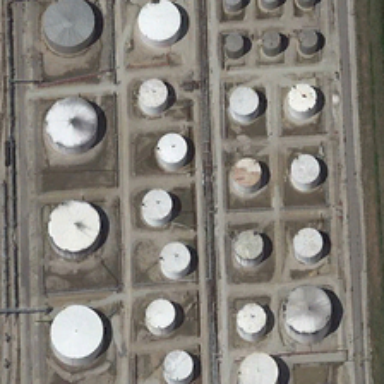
Many storage tanks are together .